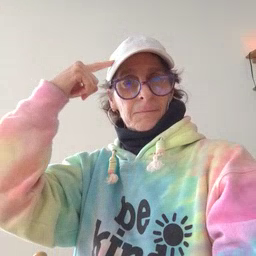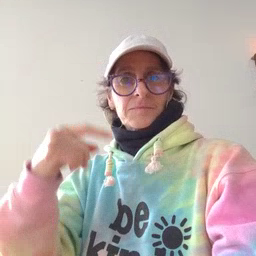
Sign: penny